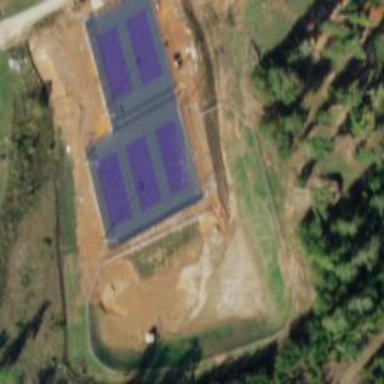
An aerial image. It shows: Tennis court in leisure pitch.